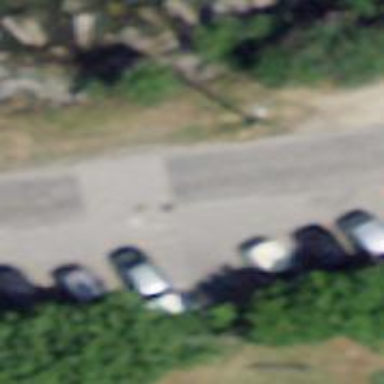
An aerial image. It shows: Parking area with surface.